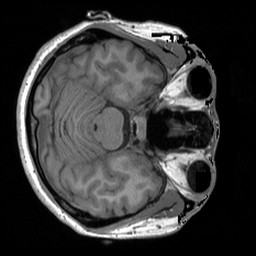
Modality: T1w
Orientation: axial
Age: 33
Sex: female
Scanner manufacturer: siemens
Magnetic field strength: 3 T
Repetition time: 1.9 s
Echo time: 0.00232 s